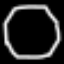
Label: octagon